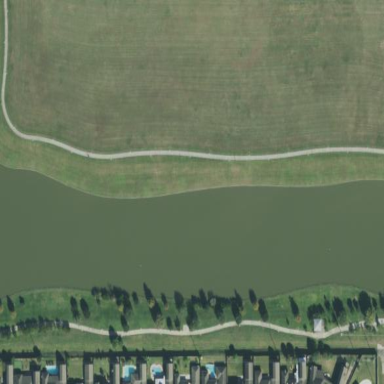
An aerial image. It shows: Retention basin with water.